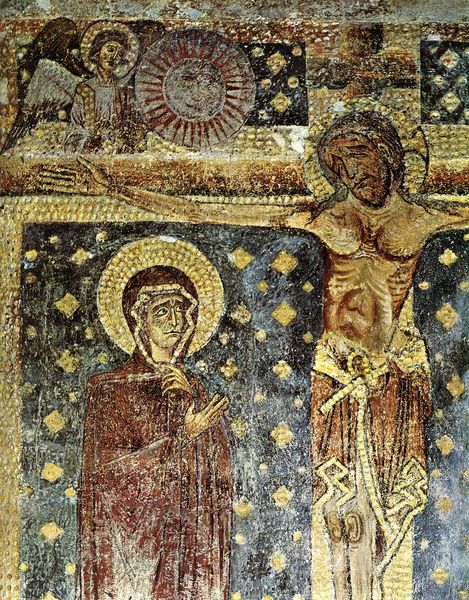
Titel: Notre Dame in Le Puy
Standort: Puy de Dome, Kathedrale Notre Dame (EU - F - Auvergne)
Schlagwörter: blau, hand, himmel, umhang, gelb, marmor, weiss, rot, malerei, alt, bart, arm, augen, falten, rahmen, tod, trauer, hände, sonne, gewand, gold, mantel, engel, dunkelblau, wandmalerei, nagel, dünn, mond, kreuz, religion, stern, sterne, mosaik, beten, schein, heiligenschein, christus, jesus, kreuzigung, sterben, heiliger, fresko, heilig, maria, beweinung, jesu, kapuze, heiligenscheine, kreuzweg, jessus, russisch-orthodox